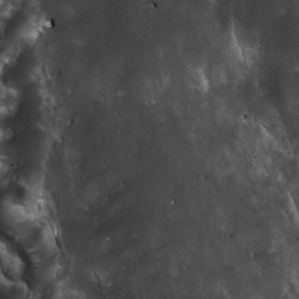
Label: non_frost